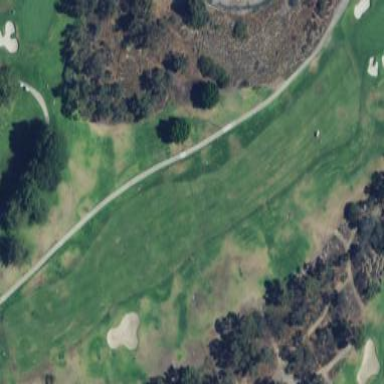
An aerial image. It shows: Scenic golf fairway.